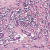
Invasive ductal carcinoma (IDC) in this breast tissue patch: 0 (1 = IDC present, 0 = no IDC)